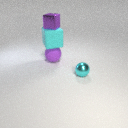
large purple rubber sphere below small purple metal cube